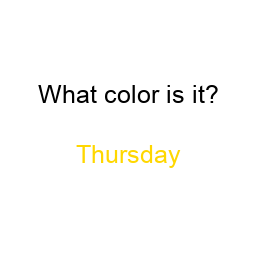
Color: gold
Background color: white
Question text color: black